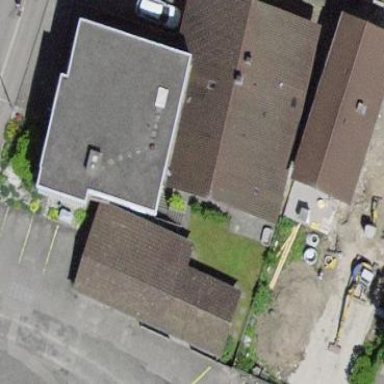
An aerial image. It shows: Garage building.